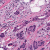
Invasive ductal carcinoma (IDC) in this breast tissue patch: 1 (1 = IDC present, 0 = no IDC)